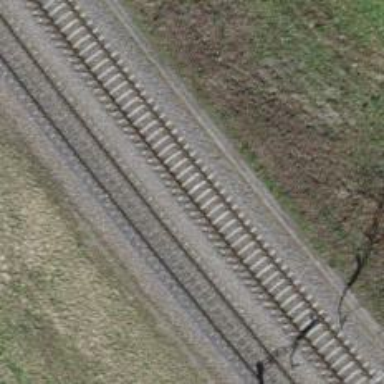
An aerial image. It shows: Railway track with contact line for electrification.